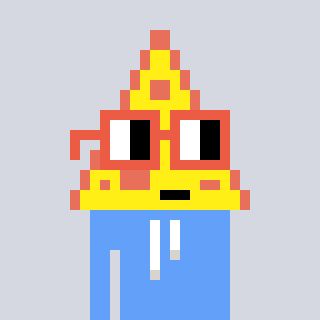
a pixel art character with square orange glasses, a pizza-shaped head and a blue-colored body on a cool background